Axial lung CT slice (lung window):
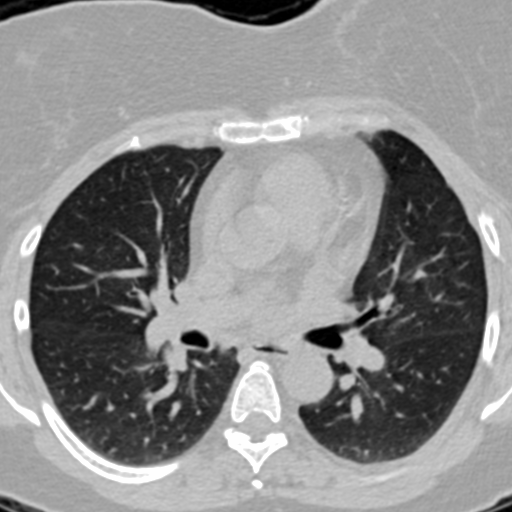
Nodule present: no